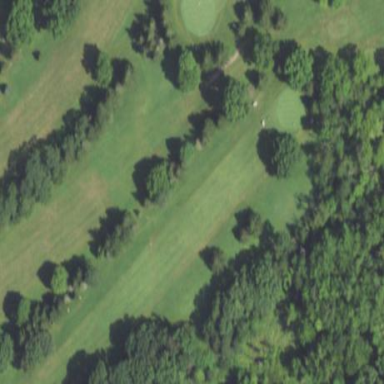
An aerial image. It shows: Scenic golf fairway.